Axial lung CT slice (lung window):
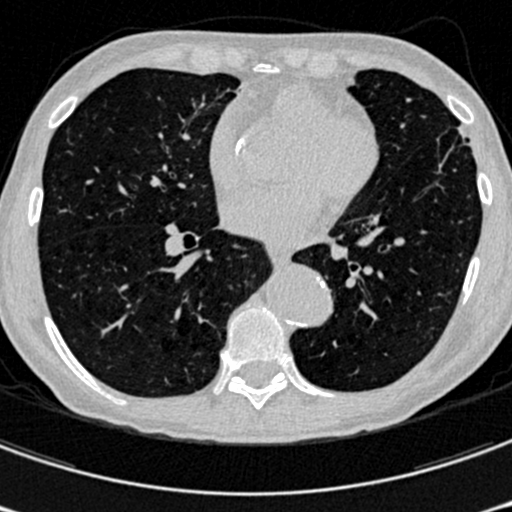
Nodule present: no